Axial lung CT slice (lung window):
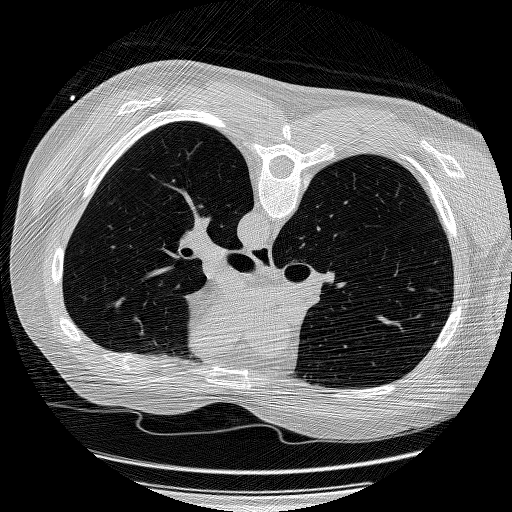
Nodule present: no